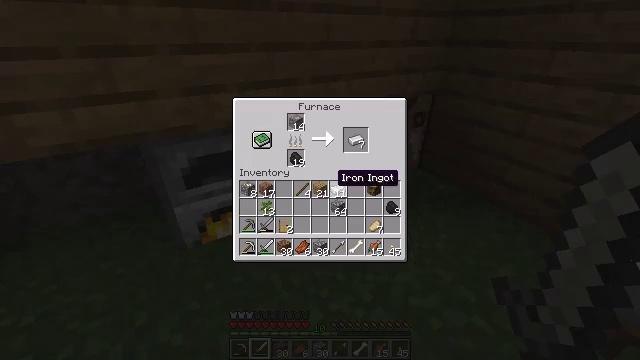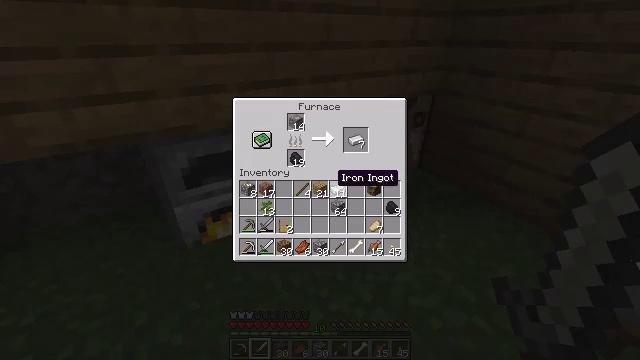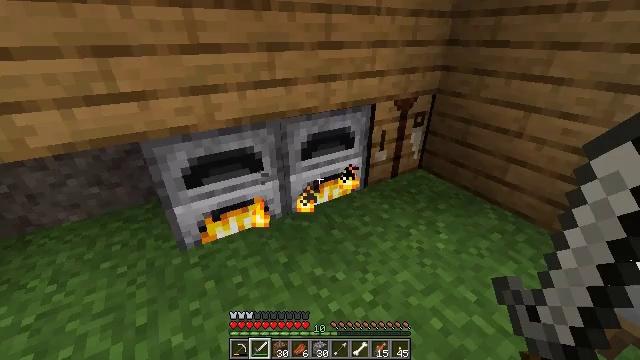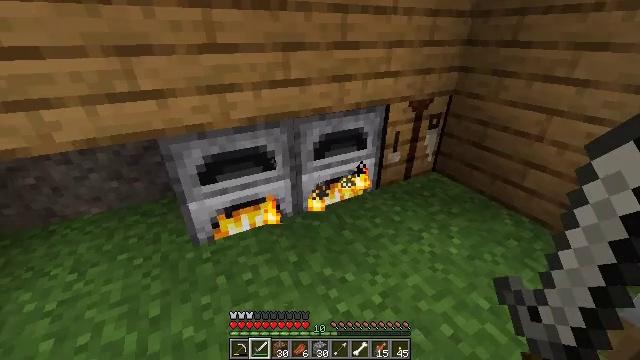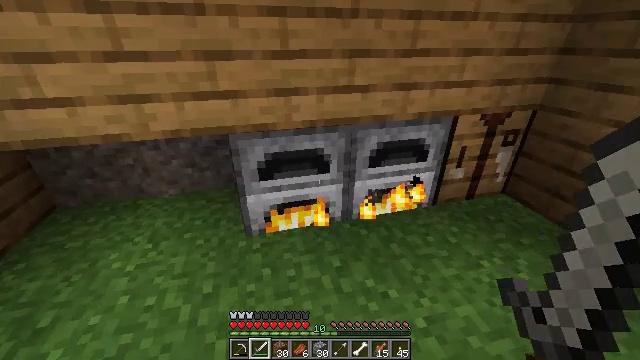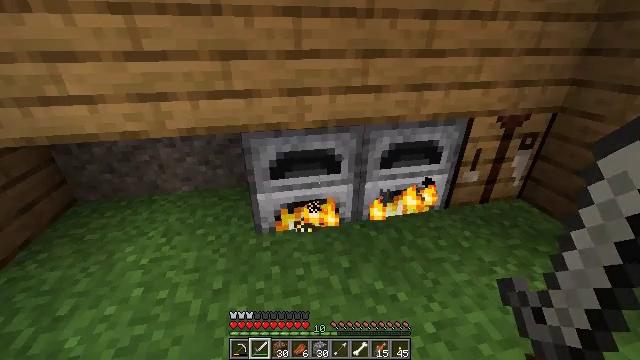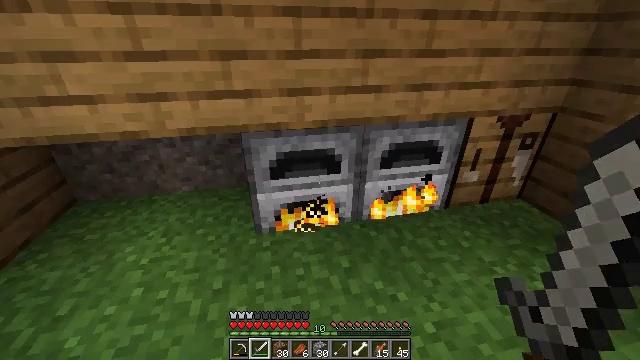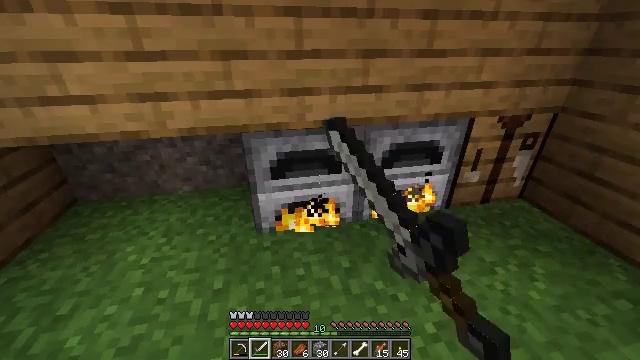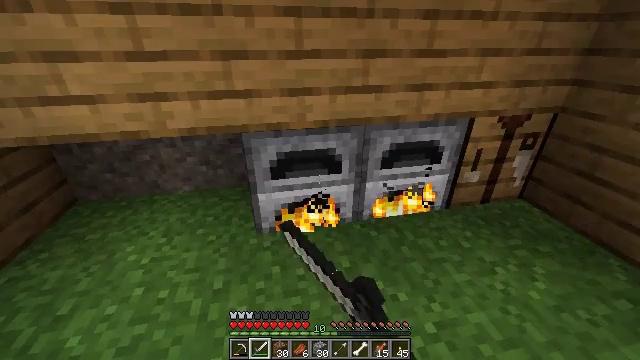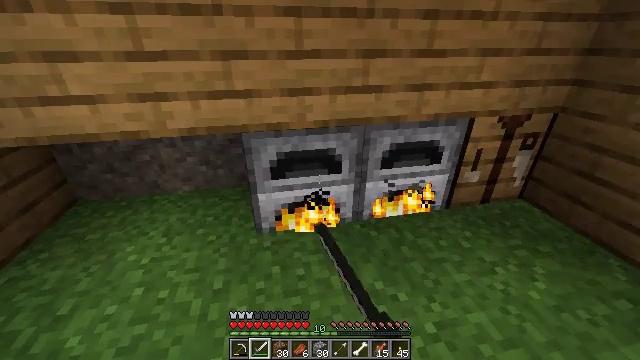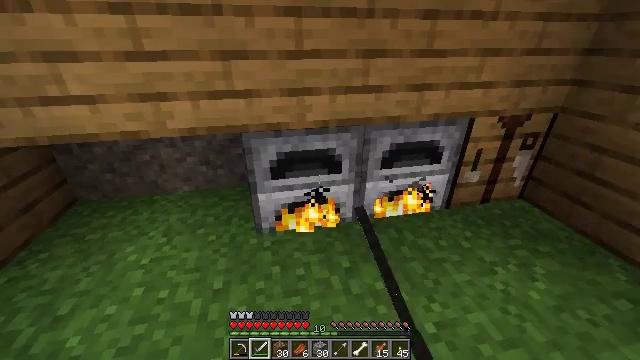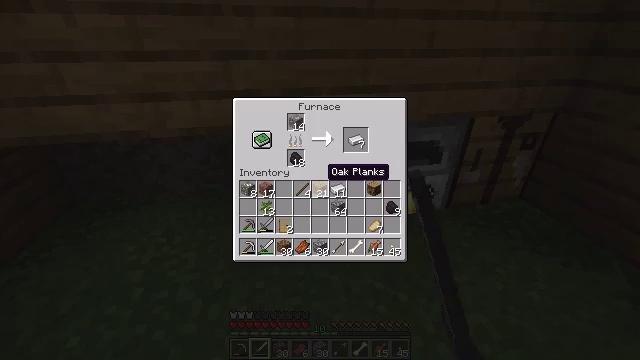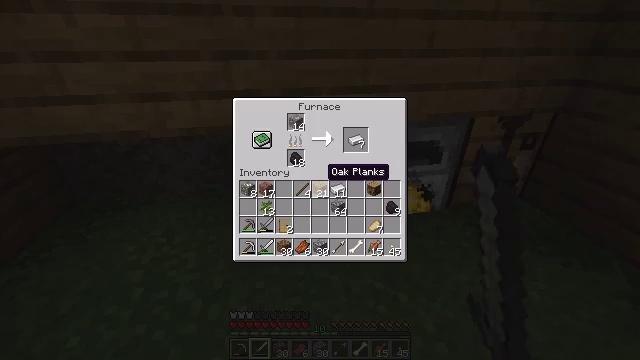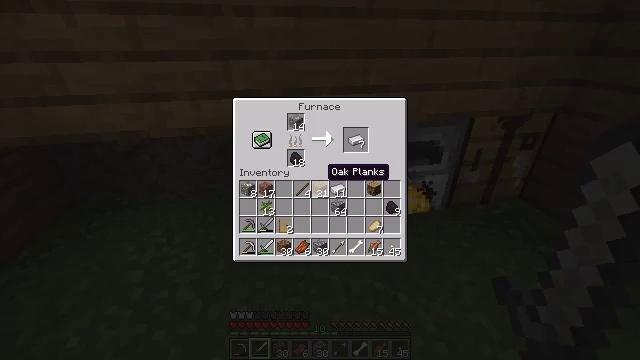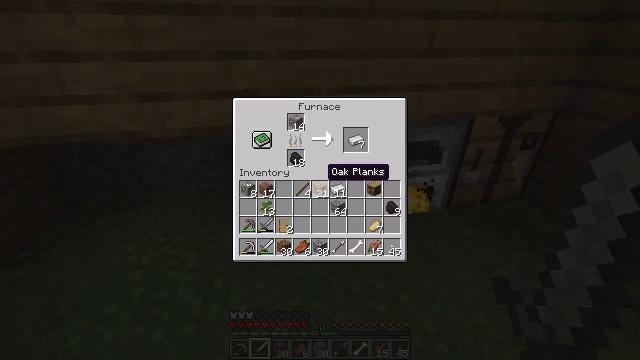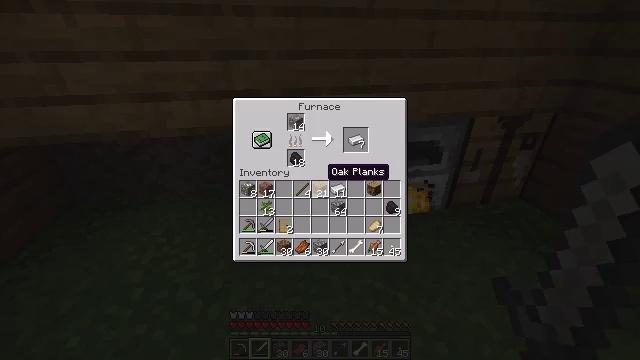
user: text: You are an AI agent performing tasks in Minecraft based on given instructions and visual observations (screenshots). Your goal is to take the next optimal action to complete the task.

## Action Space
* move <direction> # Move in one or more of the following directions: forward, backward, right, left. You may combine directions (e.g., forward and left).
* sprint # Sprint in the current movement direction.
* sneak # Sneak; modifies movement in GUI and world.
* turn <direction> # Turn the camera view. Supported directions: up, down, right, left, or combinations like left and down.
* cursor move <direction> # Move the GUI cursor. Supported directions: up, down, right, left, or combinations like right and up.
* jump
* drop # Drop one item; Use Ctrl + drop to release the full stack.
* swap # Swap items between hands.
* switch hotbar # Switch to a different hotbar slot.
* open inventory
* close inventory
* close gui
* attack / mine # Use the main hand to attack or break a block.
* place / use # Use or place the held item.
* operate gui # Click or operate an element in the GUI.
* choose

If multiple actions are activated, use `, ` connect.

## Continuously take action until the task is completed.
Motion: motion action
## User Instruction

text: Mine oak leaves.
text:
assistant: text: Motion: no_op
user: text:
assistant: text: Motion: no_op
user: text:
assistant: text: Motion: turn left, close gui
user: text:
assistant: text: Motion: turn left and up
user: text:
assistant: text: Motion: turn left
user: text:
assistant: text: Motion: use / place
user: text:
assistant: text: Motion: use / place
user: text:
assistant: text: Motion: use / place
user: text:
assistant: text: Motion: no_op
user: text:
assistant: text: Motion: no_op
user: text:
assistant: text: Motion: open gui
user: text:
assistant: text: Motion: no_op
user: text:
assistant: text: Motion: no_op
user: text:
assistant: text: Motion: no_op
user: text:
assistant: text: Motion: no_op
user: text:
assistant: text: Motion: no_op
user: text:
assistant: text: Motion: no_op
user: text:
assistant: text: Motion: no_op
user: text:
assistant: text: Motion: no_op
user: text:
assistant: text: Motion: close gui
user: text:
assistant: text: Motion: turn right
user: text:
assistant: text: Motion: turn right
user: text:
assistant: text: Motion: turn right
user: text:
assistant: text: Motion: turn right
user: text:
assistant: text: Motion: turn right
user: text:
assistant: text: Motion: no_op
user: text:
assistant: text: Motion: no_op
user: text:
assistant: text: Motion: move forward, turn right
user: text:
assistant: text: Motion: move forward
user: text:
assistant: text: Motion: move forward